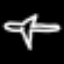
Label: airplane